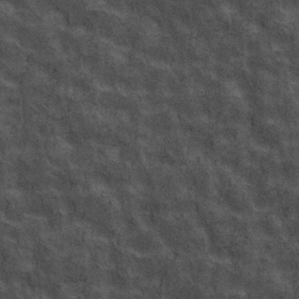
Label: frost